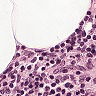
Metastatic tissue present: no